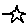
Label: star